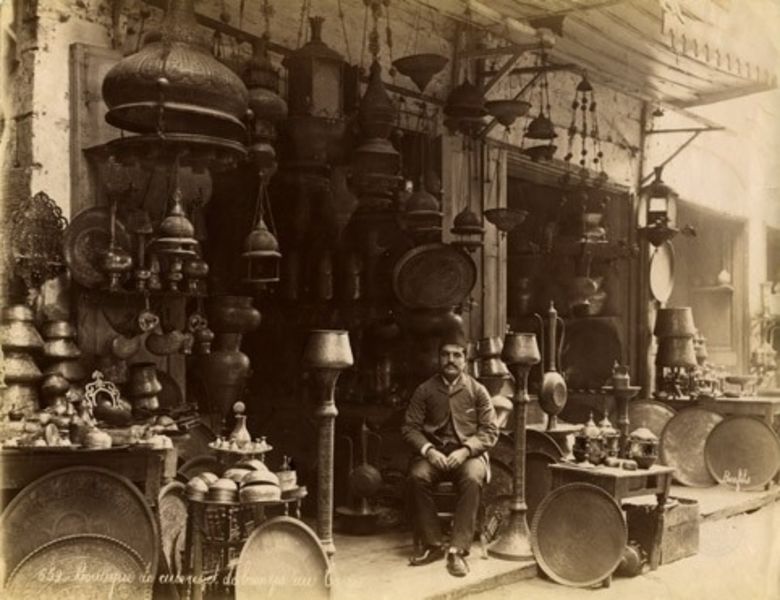
Titel: 659. Boutique de cuivres et bronzes au Caire
Künstler: Félix Bonfils
Standort: Hamburg
Institution: Museum für Kunst und Gewerbe Hamburg
Schlagwörter: foto, fotografie, photographie, photo, karton, albumin, lichtbild, reisefotografie, schwarzweißpositivverfahren, silbersalzverfahren, schwarzweißfotografie, verkäufer, reisephotographie, albuminpapier